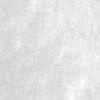
Label: no_change